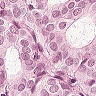
Metastatic tissue present: yes